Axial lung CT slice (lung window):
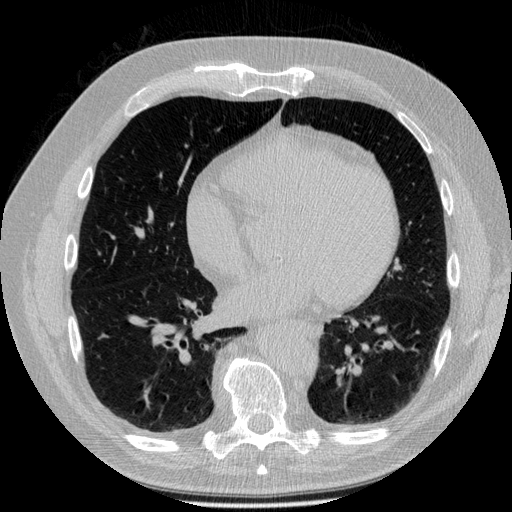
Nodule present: no